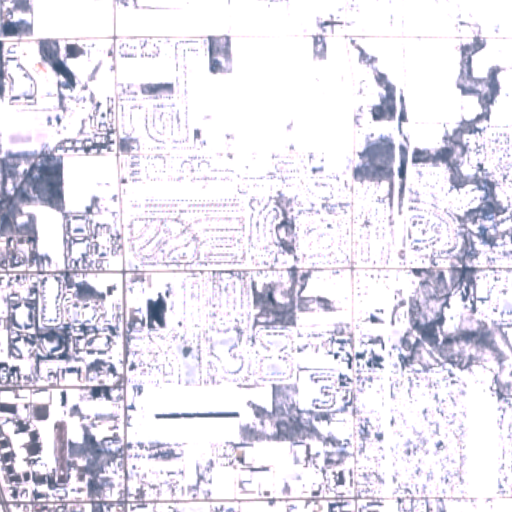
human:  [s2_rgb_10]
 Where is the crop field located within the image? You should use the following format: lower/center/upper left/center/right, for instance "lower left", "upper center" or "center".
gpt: The crop field is located in the lower right of the image.
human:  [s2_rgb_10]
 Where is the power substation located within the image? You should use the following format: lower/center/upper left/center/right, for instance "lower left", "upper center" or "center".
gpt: The power substation is located in the center left of the image.
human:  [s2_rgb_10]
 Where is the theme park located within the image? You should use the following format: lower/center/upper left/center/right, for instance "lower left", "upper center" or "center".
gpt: The theme park is located in the lower left of the image.
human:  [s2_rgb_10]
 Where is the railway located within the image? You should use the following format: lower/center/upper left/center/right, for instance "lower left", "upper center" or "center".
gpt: The railway is located in the lower right of the image.
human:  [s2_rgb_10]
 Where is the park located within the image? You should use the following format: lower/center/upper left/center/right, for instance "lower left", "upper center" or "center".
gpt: There is no park in the image.